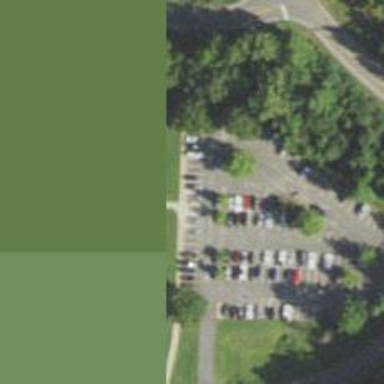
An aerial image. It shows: Parking space.